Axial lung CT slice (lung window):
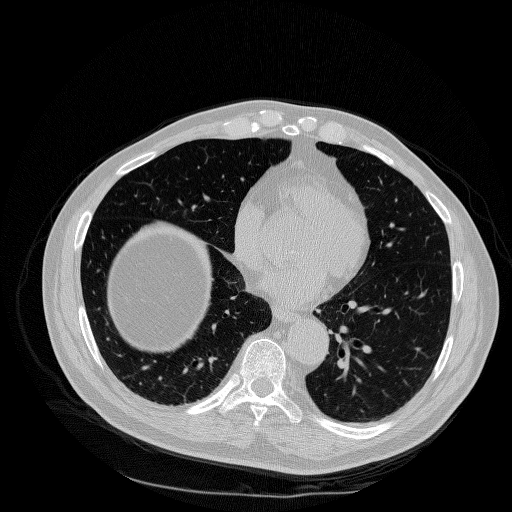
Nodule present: no